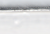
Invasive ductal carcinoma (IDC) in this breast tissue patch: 0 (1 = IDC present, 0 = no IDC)